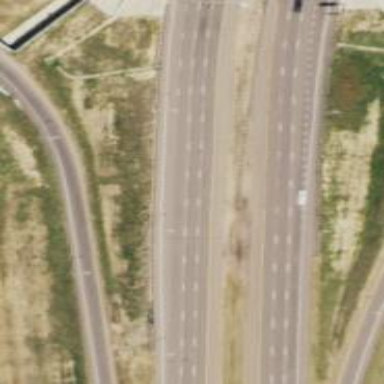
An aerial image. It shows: Asphalt motorway.